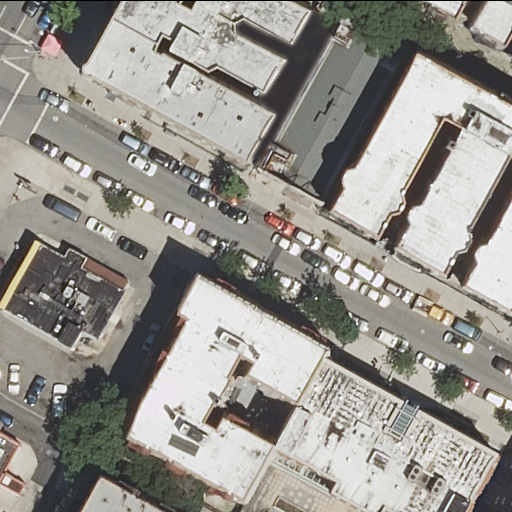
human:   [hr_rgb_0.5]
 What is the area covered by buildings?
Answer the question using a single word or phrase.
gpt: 5264m2

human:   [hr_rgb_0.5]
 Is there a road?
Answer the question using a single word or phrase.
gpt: yes

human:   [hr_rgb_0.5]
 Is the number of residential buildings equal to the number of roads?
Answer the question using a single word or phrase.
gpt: no

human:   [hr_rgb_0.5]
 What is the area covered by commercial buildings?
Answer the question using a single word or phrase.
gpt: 0m2

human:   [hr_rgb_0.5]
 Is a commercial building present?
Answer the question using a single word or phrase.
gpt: no

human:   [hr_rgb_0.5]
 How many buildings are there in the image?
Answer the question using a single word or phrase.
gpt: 11

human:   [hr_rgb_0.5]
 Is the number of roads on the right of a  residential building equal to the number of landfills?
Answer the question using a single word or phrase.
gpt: no

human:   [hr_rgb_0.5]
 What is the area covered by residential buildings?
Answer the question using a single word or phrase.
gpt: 5264m2

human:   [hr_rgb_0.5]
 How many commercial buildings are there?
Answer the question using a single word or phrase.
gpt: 0

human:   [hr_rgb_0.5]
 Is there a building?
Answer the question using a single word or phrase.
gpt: yes

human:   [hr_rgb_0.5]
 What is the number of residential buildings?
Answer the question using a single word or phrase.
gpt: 11

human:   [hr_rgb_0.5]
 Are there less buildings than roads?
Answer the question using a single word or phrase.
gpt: no

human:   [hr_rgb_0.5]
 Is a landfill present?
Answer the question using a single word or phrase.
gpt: no

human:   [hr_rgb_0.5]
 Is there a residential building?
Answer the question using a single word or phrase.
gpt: yes

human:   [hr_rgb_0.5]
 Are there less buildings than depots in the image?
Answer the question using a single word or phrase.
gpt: no

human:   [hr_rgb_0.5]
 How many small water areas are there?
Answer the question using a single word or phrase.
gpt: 0

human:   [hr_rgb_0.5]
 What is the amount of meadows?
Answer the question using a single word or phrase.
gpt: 0

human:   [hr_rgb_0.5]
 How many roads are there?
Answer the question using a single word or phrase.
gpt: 2

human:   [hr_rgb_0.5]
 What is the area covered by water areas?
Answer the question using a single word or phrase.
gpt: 0m2

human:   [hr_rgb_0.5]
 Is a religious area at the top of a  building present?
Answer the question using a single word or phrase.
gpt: no

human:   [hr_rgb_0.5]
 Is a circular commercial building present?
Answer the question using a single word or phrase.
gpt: no

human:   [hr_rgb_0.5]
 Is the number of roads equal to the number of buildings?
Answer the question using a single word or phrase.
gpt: no

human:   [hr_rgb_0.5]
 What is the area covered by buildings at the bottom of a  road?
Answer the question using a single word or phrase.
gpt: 4553m2

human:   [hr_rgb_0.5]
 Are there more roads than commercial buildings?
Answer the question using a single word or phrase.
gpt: yes

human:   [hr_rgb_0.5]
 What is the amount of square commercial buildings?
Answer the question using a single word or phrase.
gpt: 0

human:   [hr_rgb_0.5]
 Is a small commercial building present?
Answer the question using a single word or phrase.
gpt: no

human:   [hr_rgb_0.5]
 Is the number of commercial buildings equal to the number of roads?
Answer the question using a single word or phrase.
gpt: no

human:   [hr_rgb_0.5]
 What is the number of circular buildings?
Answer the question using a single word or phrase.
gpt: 0

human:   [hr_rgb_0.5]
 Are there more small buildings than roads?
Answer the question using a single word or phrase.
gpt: no

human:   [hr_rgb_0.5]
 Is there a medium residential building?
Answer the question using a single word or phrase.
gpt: yes

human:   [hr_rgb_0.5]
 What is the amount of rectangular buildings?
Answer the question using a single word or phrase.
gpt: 3

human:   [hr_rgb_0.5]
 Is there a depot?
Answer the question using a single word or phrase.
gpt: no

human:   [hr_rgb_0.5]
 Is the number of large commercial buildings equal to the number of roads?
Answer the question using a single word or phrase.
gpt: no

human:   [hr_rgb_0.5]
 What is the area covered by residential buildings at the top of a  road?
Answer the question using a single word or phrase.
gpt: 1663m2

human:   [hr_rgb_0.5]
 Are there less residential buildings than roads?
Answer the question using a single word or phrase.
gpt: no

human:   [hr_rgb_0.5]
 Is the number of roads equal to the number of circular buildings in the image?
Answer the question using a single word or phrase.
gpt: no

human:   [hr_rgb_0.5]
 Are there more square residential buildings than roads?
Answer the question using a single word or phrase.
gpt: no

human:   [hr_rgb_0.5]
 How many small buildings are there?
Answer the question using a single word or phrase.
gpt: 1

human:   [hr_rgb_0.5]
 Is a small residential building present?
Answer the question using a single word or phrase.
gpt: yes

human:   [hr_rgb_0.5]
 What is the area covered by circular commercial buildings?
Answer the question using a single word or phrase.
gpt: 0m2

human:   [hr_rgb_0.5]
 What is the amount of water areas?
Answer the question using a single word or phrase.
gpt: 0

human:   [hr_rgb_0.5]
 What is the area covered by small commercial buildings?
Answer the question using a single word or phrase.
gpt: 0m2

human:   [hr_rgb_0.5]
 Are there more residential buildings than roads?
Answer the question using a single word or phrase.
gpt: yes

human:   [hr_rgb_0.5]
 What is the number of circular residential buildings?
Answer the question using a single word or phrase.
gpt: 0

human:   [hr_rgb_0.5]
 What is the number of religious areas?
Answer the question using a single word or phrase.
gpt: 0

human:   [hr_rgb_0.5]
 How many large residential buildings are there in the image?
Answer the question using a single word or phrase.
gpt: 3

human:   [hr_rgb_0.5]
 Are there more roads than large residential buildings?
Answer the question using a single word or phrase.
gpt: no

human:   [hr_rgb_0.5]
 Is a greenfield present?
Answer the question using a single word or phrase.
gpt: no

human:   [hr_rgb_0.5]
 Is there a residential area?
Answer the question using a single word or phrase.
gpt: no

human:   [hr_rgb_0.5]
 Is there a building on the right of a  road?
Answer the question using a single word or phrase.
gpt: yes

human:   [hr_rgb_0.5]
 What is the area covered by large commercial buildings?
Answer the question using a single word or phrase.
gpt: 0m2

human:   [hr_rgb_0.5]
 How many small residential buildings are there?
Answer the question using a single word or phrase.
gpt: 1

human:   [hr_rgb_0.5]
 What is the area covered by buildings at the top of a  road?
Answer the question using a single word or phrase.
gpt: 1663m2

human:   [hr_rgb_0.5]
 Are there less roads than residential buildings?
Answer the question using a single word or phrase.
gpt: yes

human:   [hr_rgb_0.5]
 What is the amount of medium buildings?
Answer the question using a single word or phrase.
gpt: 7

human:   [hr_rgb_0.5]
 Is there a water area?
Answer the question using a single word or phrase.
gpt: no

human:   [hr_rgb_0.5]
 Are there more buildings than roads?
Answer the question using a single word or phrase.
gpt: yes

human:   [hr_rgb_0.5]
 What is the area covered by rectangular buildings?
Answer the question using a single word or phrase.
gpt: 882m2

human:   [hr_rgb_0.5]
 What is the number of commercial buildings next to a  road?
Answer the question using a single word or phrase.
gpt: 0

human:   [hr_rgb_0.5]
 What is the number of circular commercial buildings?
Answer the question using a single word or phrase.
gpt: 0

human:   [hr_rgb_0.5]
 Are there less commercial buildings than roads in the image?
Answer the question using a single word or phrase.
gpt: yes

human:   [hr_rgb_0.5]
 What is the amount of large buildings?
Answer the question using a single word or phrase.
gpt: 3

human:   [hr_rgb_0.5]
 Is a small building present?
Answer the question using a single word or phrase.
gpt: yes

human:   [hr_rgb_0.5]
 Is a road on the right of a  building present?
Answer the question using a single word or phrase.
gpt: yes